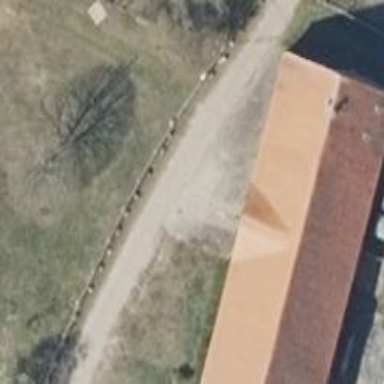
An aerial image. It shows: Farm auxiliary building.